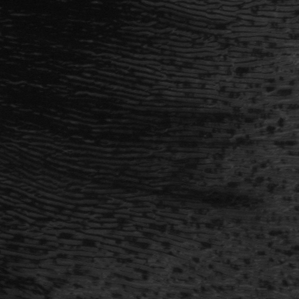
Label: frost